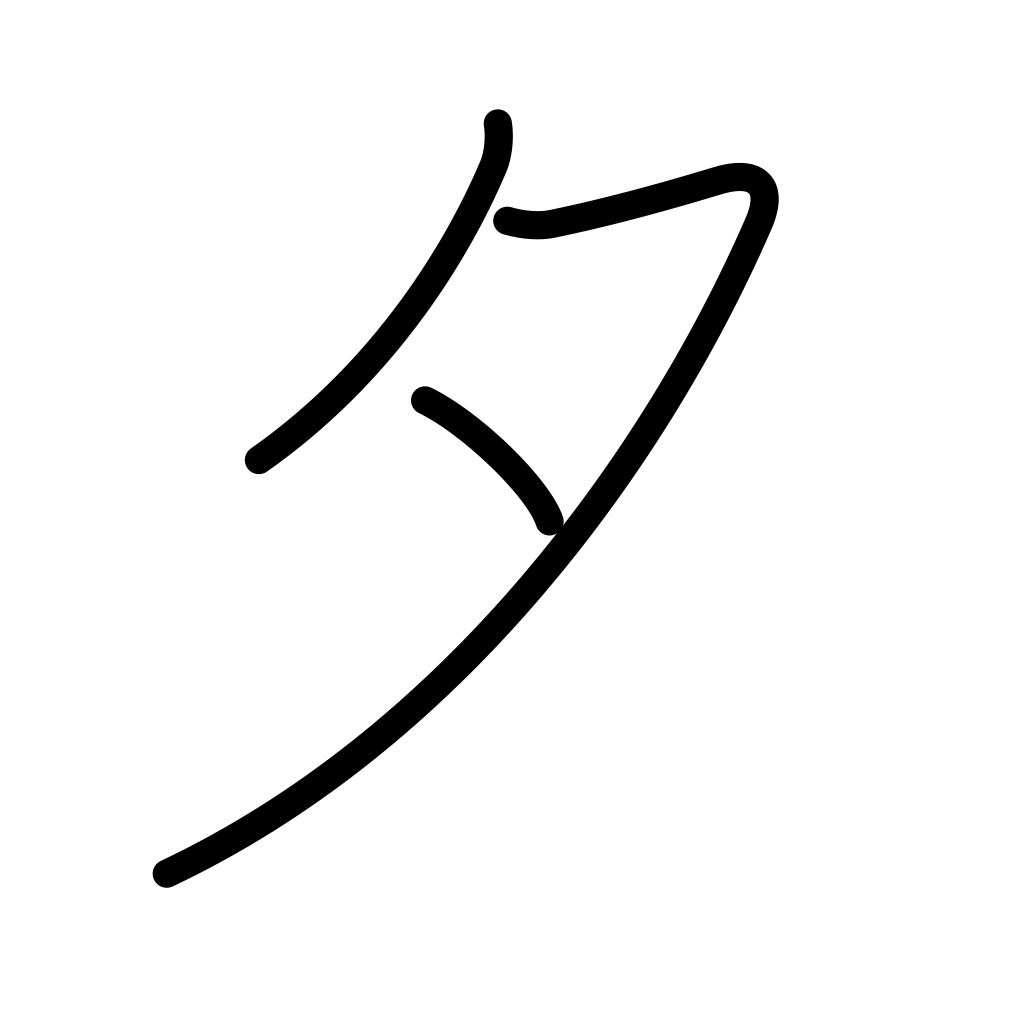
Meaning: evening